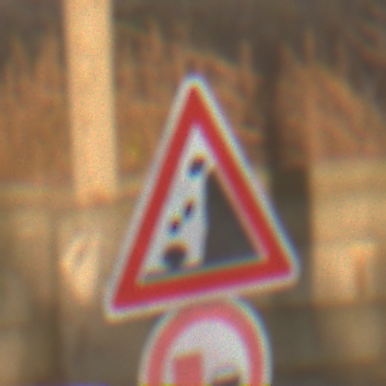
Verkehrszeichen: SteinschlagRechts
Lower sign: UeberholverbotKraftfahrzeuge
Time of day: SunriseSunset
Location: Roofed (Suburban)
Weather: Clear
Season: NotSpecified
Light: Natural